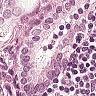
Metastatic tissue present: yes